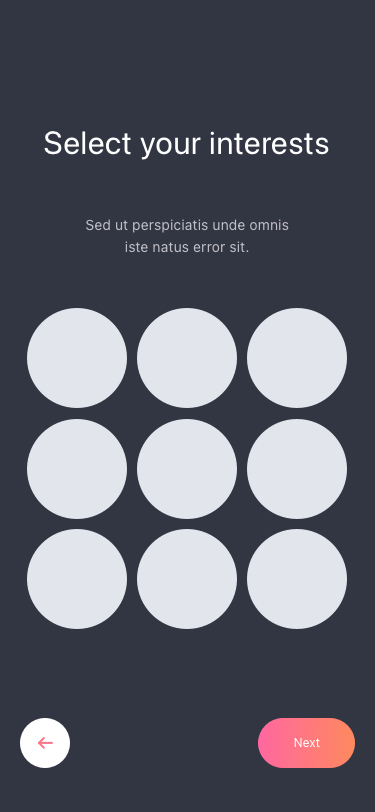
Text in this UI design:
Sed ut perspiciatis unde omnis iste natus error sit.
Select your interests